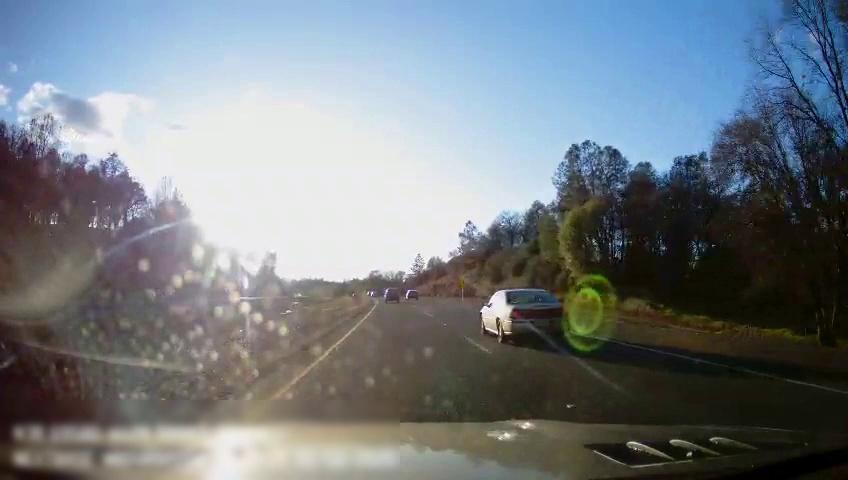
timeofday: Day
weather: Sunny
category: Drivable Space
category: Drivable Space
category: Vehicles | SUV
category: Vehicles | Car
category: Vehicles | Car
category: Lanes | Current Lane
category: Lanes | Current Lane
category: Lanes | Alternate Lane
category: Traffic | Signs